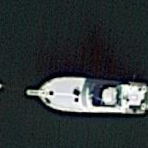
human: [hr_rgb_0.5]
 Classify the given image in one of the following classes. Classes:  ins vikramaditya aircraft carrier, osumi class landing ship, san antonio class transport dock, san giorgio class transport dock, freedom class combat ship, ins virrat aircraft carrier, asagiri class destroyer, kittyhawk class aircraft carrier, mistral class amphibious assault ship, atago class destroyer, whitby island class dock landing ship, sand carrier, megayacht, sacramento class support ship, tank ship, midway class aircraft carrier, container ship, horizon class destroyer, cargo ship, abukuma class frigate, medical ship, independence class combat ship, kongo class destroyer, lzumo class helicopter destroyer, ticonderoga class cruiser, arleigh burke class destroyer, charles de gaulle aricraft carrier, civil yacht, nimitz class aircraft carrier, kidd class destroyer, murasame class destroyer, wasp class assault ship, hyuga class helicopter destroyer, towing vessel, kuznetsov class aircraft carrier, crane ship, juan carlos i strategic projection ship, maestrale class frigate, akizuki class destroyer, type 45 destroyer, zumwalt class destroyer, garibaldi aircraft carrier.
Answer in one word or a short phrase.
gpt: Civil yacht